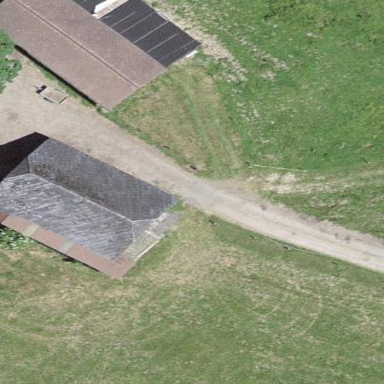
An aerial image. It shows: Rural barn.